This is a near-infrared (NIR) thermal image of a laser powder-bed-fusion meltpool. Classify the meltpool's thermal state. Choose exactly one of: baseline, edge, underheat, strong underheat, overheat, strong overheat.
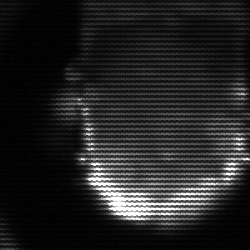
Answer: baseline